Aerial crown-view tile of a tropical tree (Barro Colorado Island, Panama), acquired 20241112:
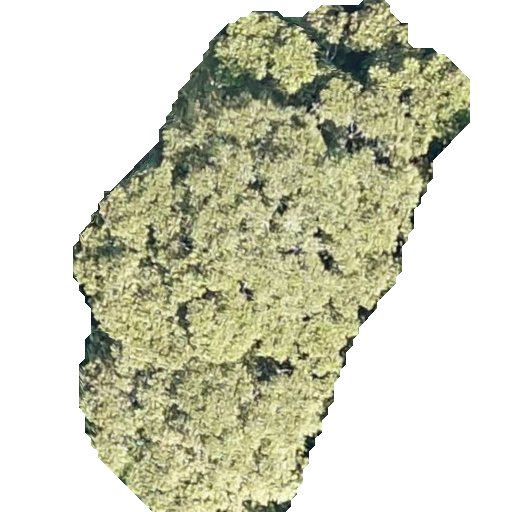
Species: Dipteryx oleifera
GBIF accepted scientific name: Dipteryx oleifera
Crown area: 207.825 m²